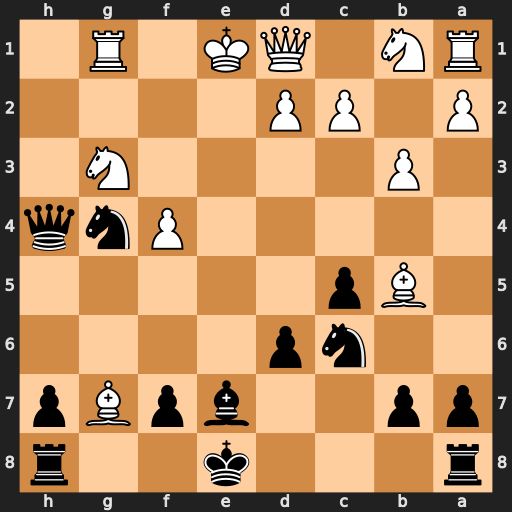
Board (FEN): r3k2r/pp2bpBp/2np4/1Bp5/5Pnq/1P4N1/P1PP4/RN1QK1R1
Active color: b
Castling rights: Qkq
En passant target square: -
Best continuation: Qh2 Qf3 Qxg1+